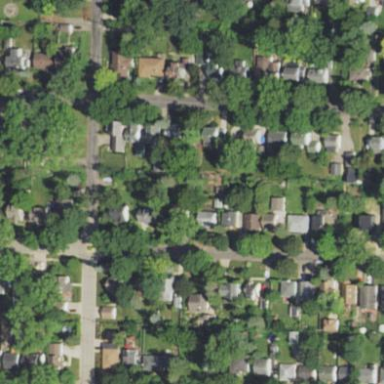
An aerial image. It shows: Residential area within neighborhood.